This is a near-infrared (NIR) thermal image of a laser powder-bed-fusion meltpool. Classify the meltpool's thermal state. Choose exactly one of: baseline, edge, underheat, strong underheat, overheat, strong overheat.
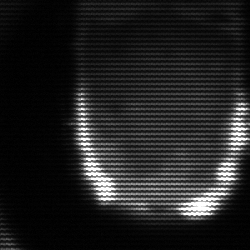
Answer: baseline